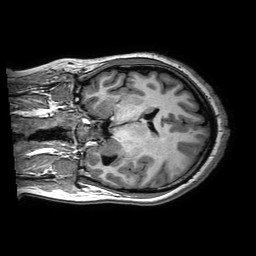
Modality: T1w
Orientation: coronal
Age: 36
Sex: female
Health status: ill
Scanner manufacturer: philips
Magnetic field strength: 3 T
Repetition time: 0.006634 s
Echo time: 0.002993 s